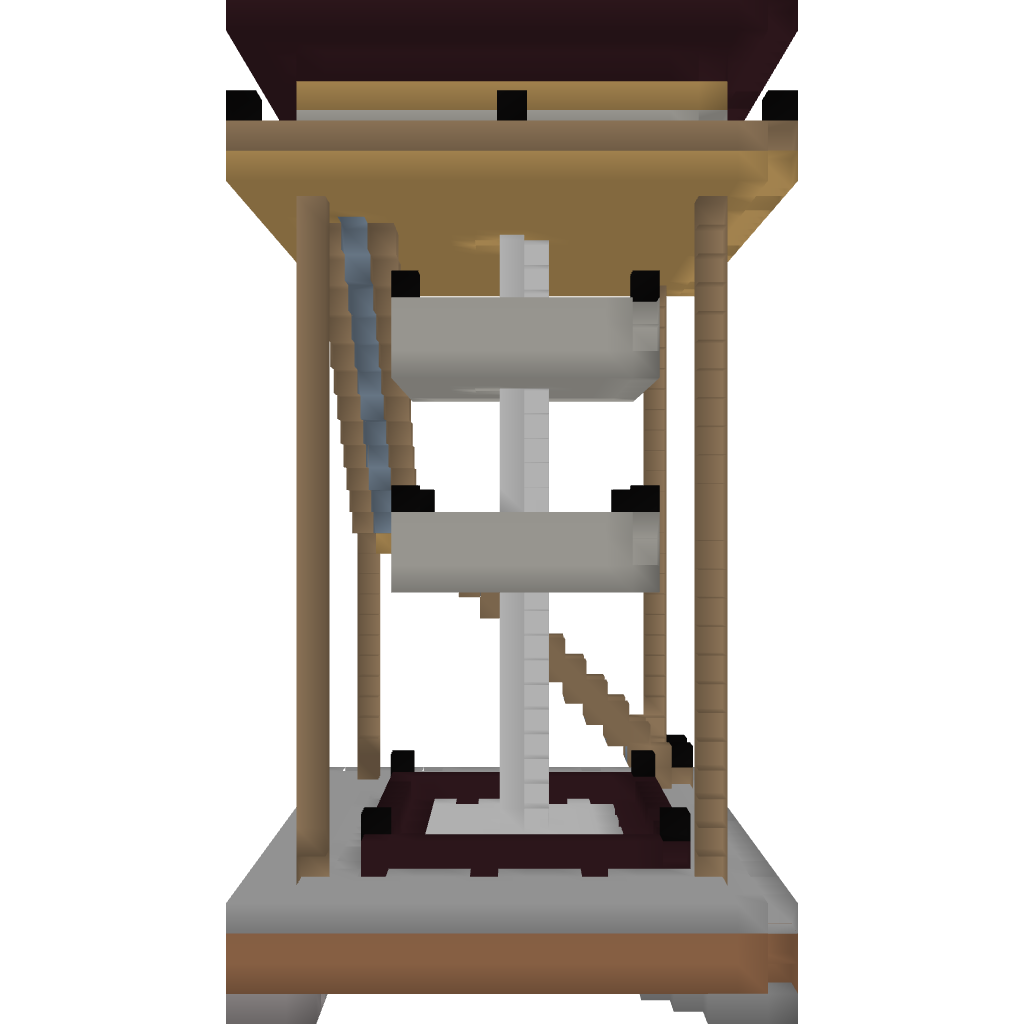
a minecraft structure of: Multi-tier Pool House